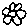
Label: flower